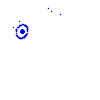
Particle: kaon